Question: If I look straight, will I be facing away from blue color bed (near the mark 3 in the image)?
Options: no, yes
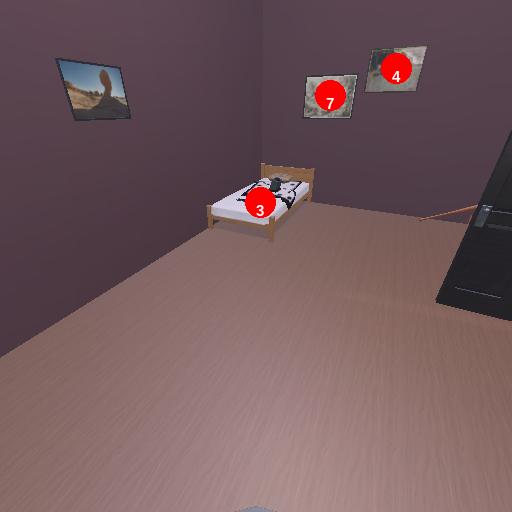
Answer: no